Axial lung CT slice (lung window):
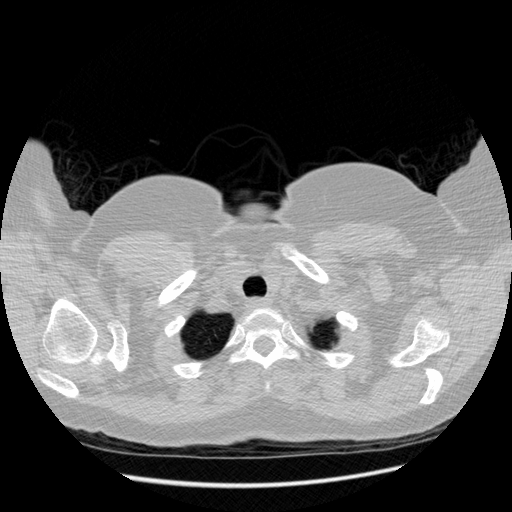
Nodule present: no